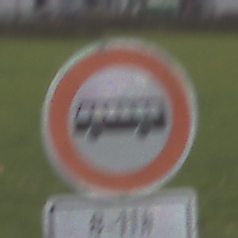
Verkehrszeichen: VerbotKraftomnibusse
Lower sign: ZeitangabenOhneBeschraenkungAufWochentage2
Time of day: Midday
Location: Outdoor (Suburban)
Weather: Overcast
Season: NotSpecified
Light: Natural